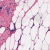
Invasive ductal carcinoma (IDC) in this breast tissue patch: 0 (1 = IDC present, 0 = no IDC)